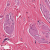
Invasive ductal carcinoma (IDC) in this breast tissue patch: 0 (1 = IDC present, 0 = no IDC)